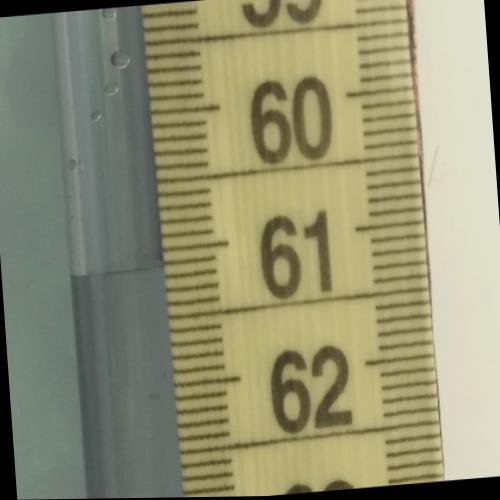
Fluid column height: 61.1 cm